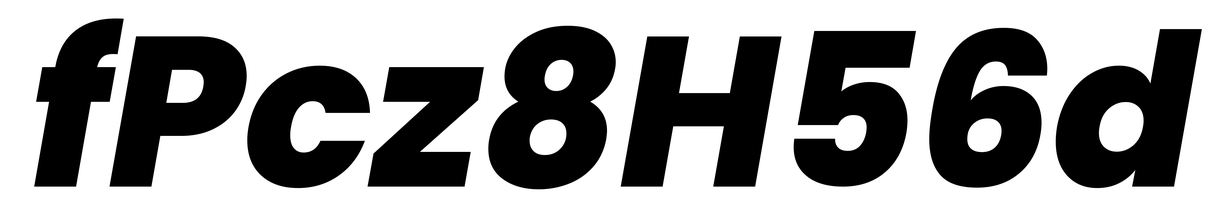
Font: Poppins-ExtraBoldItalic